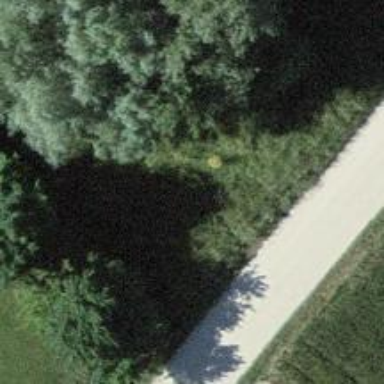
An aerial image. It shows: Path covered with grass.